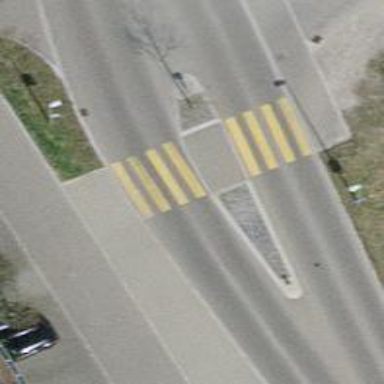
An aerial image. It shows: Zebra crossing with central island.